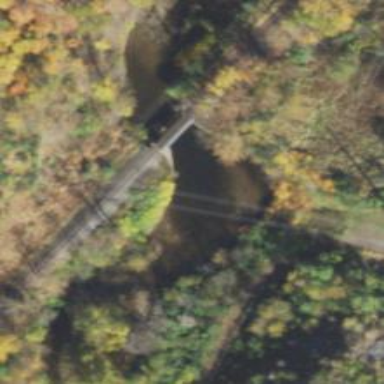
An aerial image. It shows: Railway spur bridge.